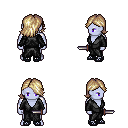
a pixel art fantasy rpg character, male body template, dark elf, purple skin, gray robe, gold greaves, white blonde swoop hairstyle, ghillies, dagger, four views (front, back, left, right), 2x2 character sprite sheet, small pixel art, hard edges, no anti-aliasing